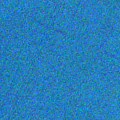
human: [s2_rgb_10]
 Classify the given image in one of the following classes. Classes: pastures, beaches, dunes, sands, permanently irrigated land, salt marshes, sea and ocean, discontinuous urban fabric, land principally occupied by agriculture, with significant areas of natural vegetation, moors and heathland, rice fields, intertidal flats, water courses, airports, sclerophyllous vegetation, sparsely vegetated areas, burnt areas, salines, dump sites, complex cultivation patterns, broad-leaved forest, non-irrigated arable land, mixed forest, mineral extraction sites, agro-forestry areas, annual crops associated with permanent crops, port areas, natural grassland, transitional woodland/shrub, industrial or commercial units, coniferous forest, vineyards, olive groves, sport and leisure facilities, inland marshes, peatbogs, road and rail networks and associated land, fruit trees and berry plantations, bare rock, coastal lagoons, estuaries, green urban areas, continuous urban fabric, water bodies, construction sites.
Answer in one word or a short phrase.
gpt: sea and ocean